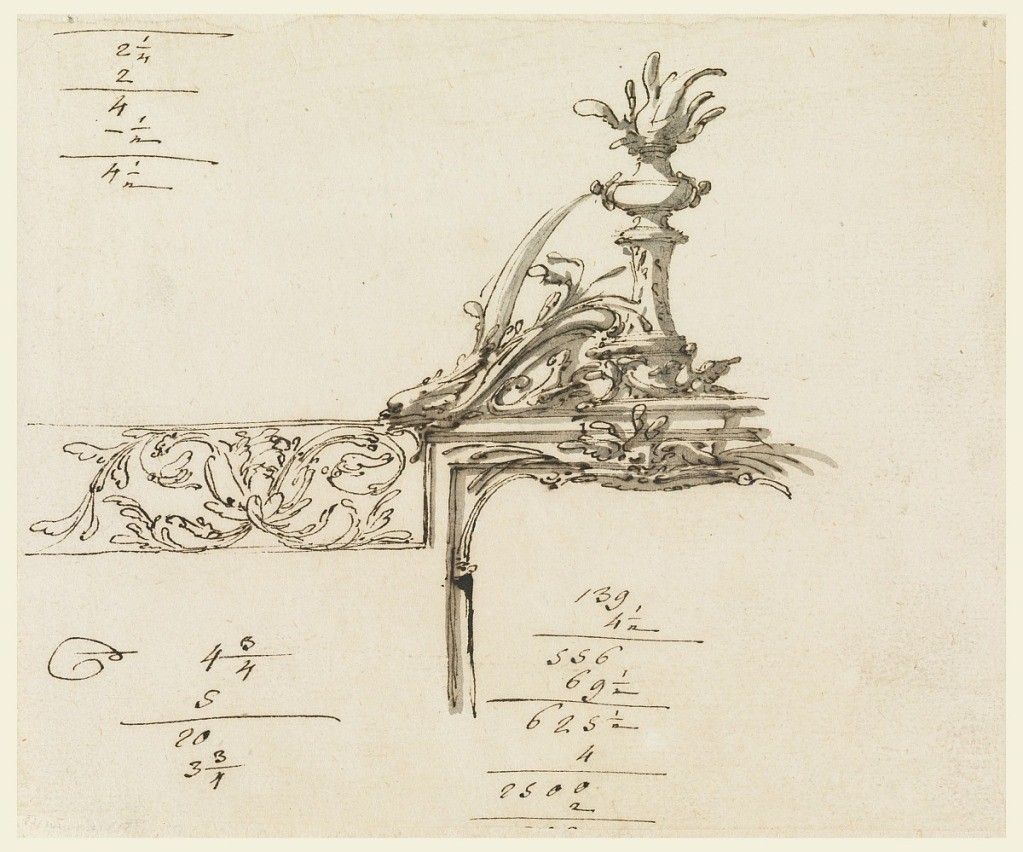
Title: Monument to Franz I, Empe
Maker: Pompeo Marchesi, 1789 – 1856
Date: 1846
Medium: Pen and black ink, watercolor, gold paint, over graphite Support: off-white wove paper
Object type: Drawing
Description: Vertical rectangle. Steps, on top of a platform and interrupted by lions crouching on pedestals, lead up to an ovoidal socle, the front of which shows a relief. Six allegorical women are seated on top on pedestals, between which steps rise. A fluted Doric column rises from the center carrying a statue of the emperor on a pedestal, showing the Austrian eagle.